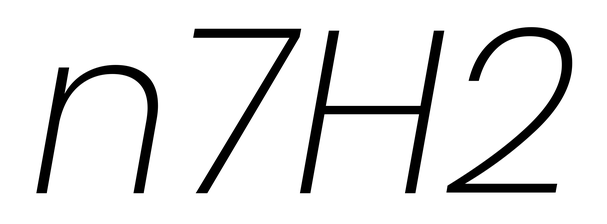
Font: Poppins-ExtraLightItalic